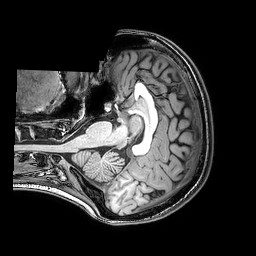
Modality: T1w
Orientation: axial
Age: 20
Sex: female
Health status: healthy